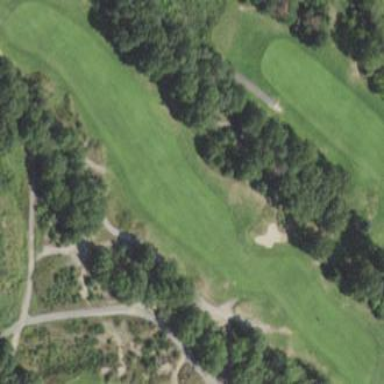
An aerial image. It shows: Golf fairway surrounded by grass.